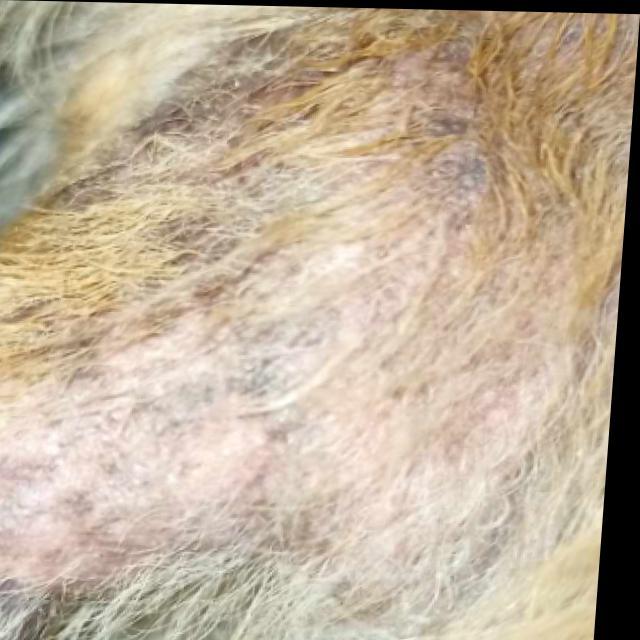
Canine demodicosis (Demodex mange) — caused by Demodex canis mites. Presents with alopecia, follicular papules, pustules, and comedones. Often localized on face and forelimbs.